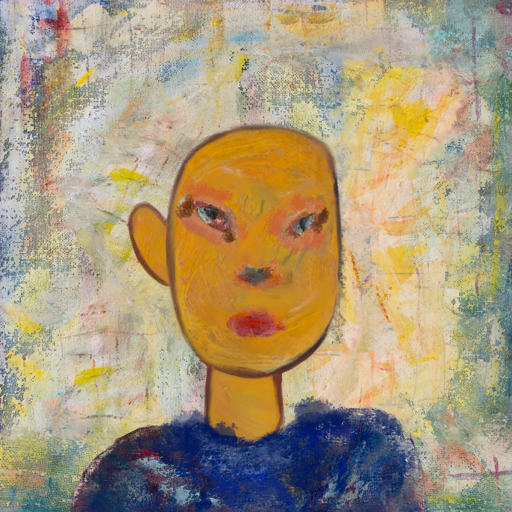
Background: Irani, Head And Neck Front: After_Raid, Face Front: Boggyland, Bust: Irani, Hair Front: Blank, Head Accessory: Blank, Second Necklace: Blank, Necklace: Blank, Baby: Blank